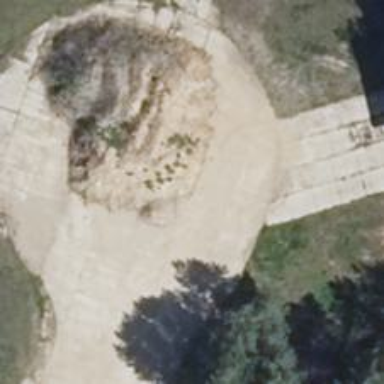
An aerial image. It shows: Concrete service road.